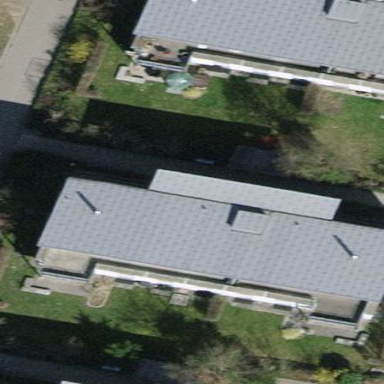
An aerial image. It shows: Building with flat roof.